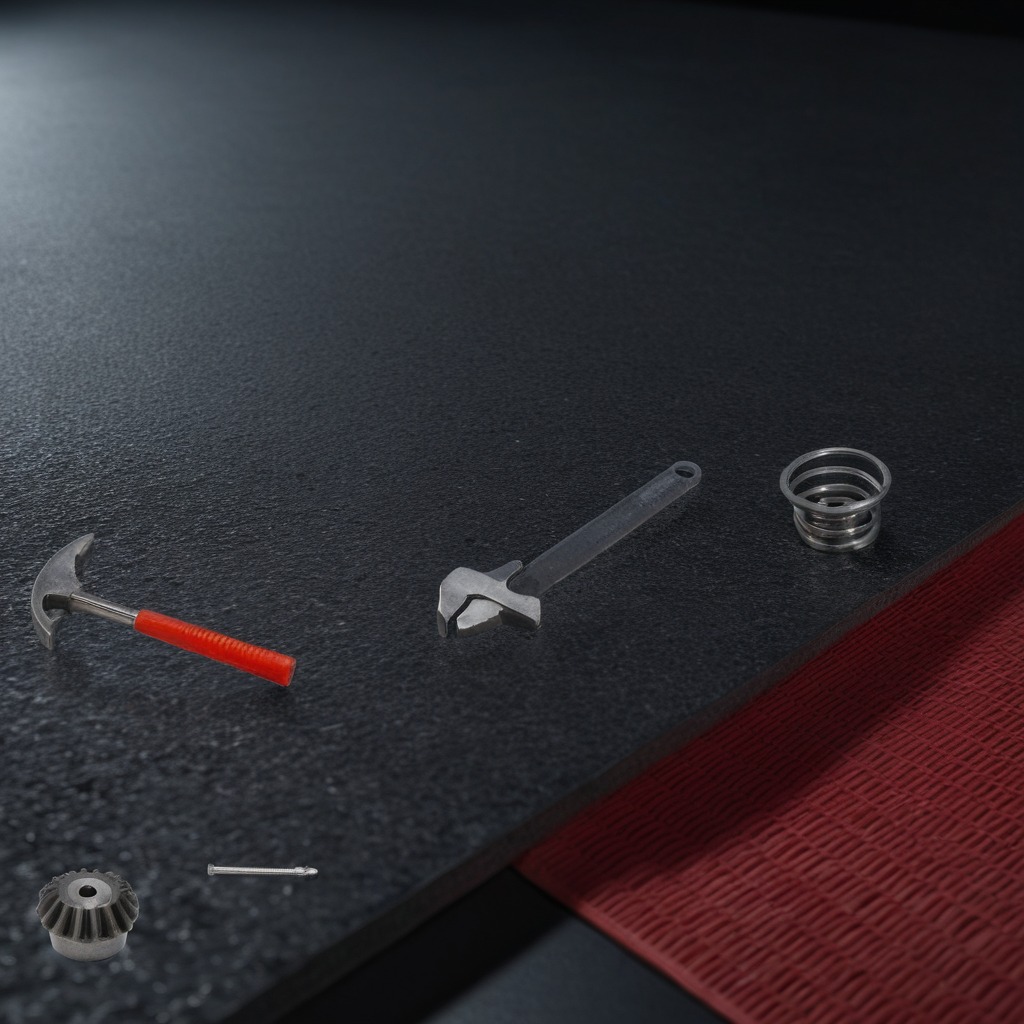
A steel gear with teeth, a hammer, a metal machine screw, a coiled metal spring, and a wrench are lying on the clean granite tabletop inside a workshop at night.